Aerial crown-view tile of a tropical tree (Barro Colorado Island, Panama), acquired 20250317:
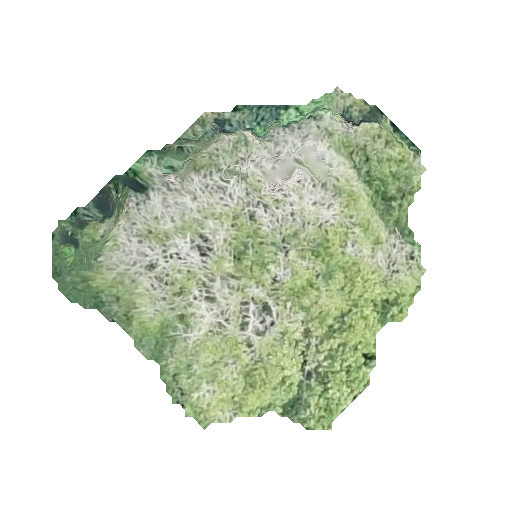
Species: Handroanthus guayacan
GBIF accepted scientific name: Handroanthus guayacan
Crown area: 129.352 m²